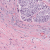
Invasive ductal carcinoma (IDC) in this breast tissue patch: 1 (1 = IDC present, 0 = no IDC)